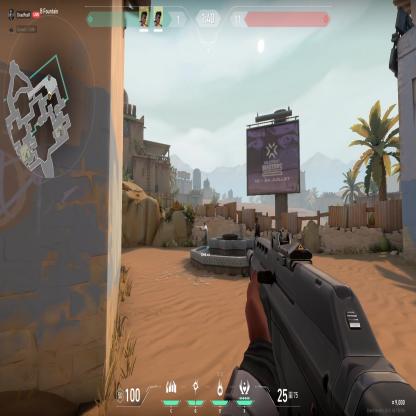
Label: teammate